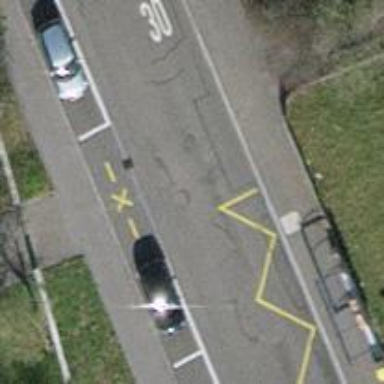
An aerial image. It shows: Bus stop equipped with public transport stop position.